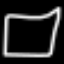
Label: square